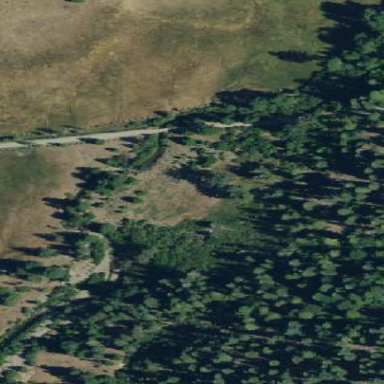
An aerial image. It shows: Forest area.